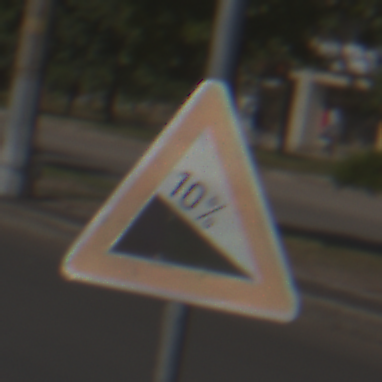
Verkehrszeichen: Gefaelle10
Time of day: Midday
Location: Outdoor (Urban)
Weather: Clear
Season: NotSpecified
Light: Natural